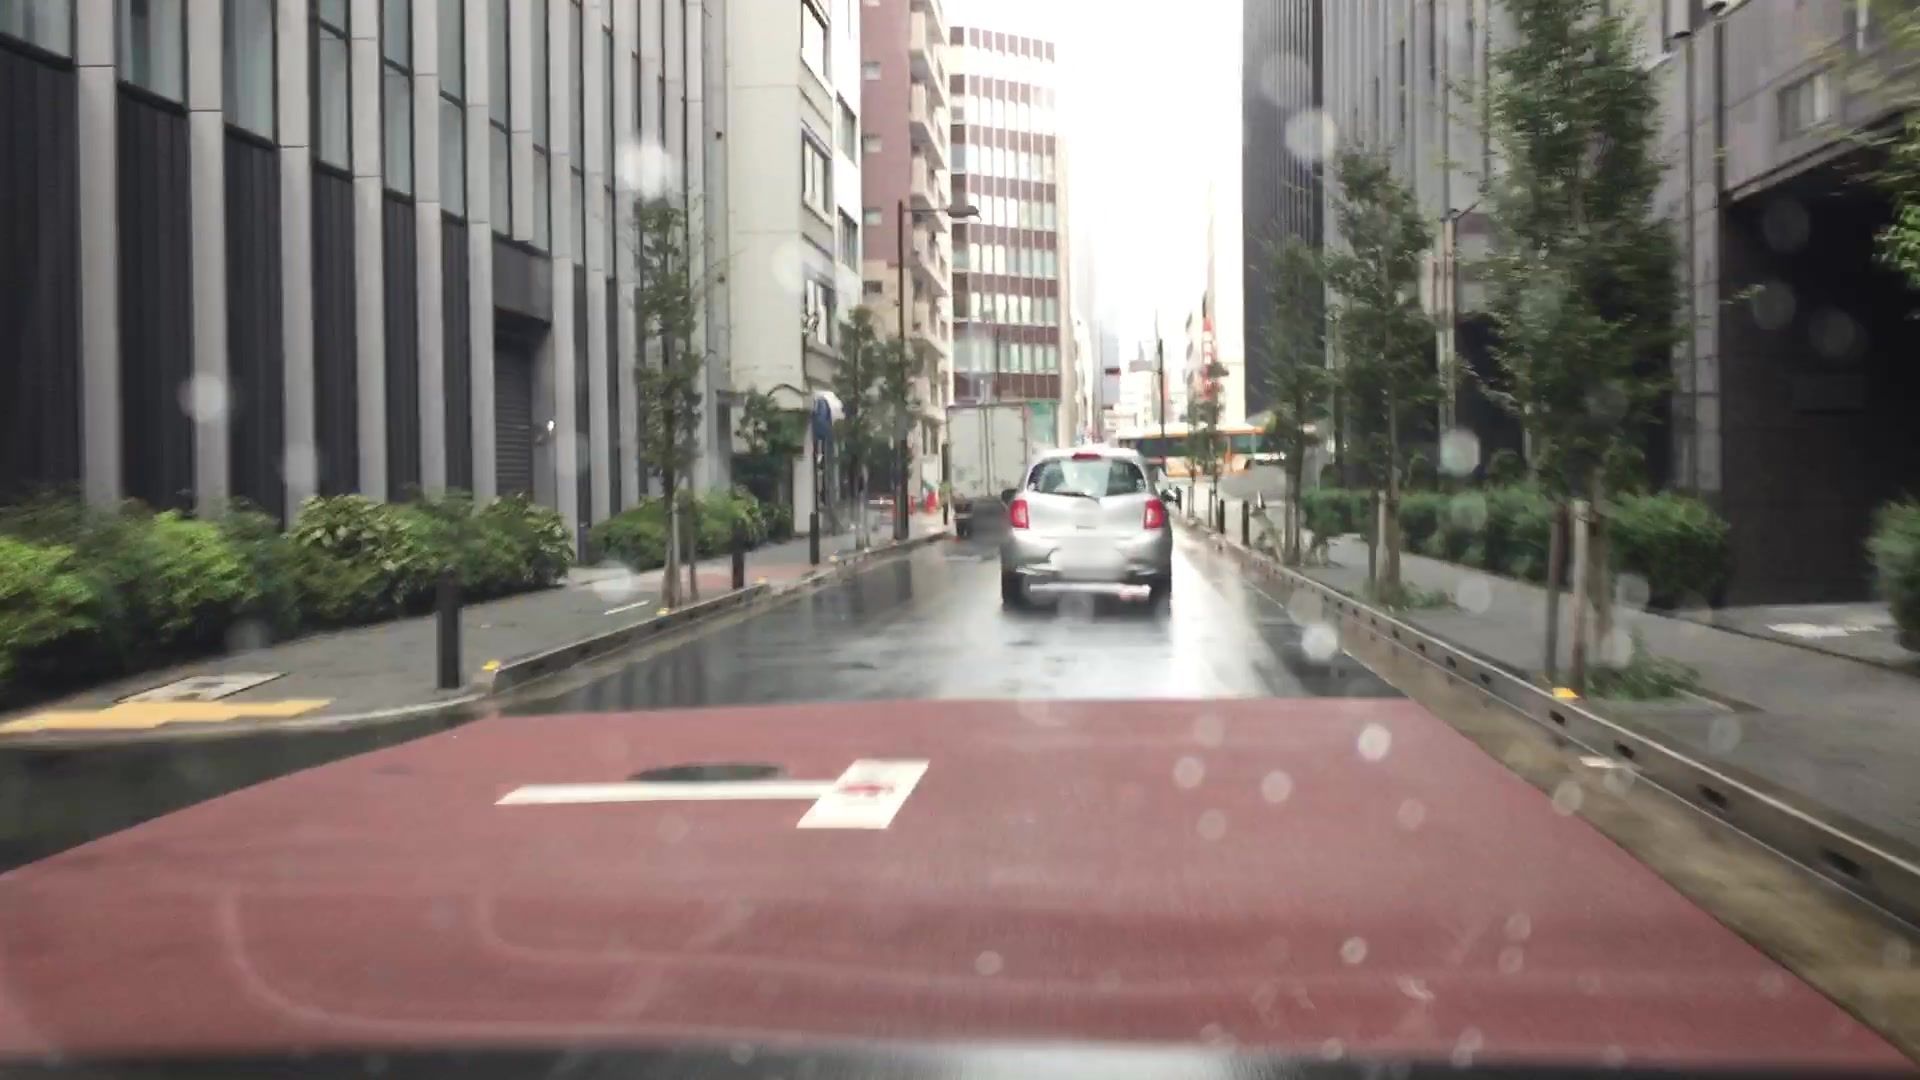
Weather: cloudy
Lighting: day
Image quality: slightly poor
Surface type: driving surface
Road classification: unclassified
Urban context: urban centre
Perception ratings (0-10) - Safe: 4.43, Lively: 8.72, Beautiful: 1.61, Boring: 0.99, Depressing: 4.76, Wealthy: 4.94